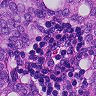
Metastatic tissue present: yes